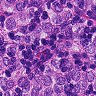
Metastatic tissue present: yes